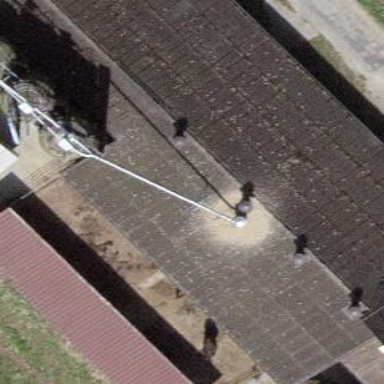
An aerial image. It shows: Cowshed building.